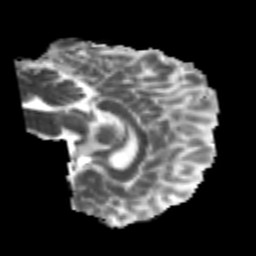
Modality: MD
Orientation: sagittal
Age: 25
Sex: female
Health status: healthy
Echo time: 0.074 s